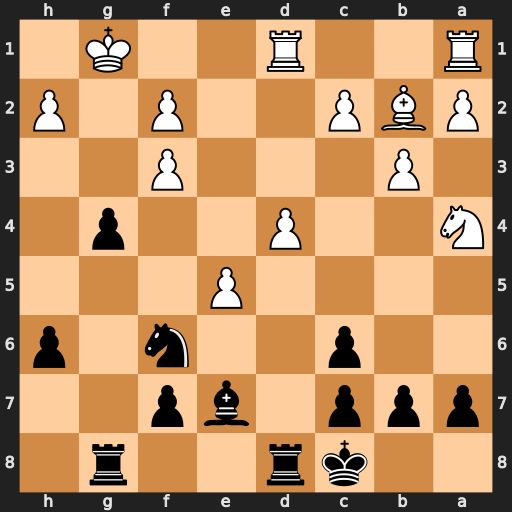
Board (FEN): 2kr2r1/ppp1bp2/2p2n1p/4P3/N2P2p1/1P3P2/PBP2P1P/R2R2K1
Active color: b
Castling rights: -
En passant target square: -
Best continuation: gxf3+ Kf1 Ng4